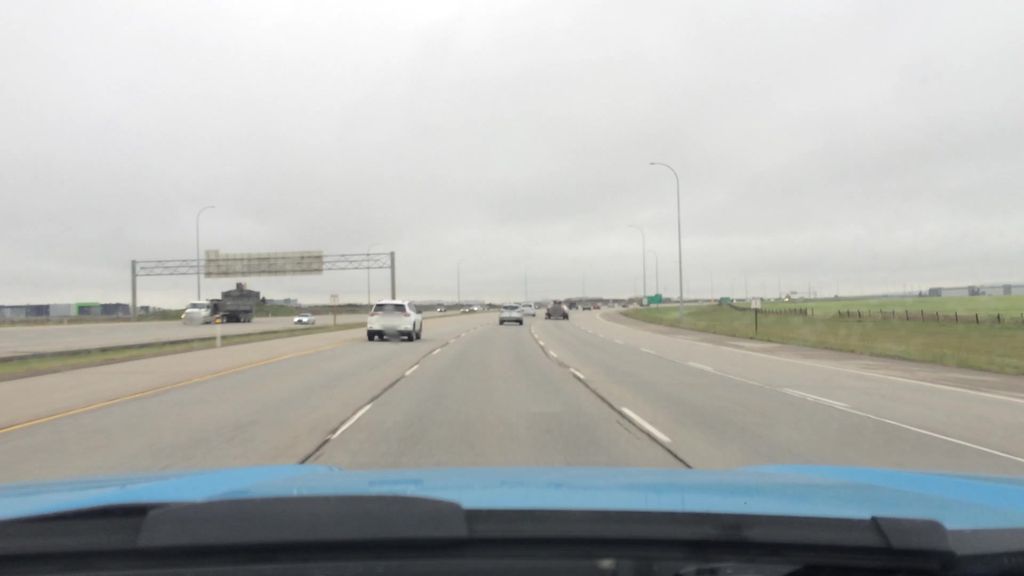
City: calgary